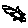
Label: star